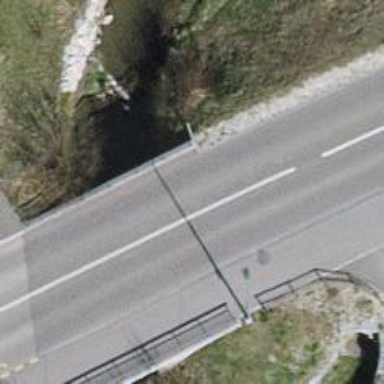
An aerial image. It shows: Secondary road with bridge. The road surface is asphalt. It has cycle track on the left side.